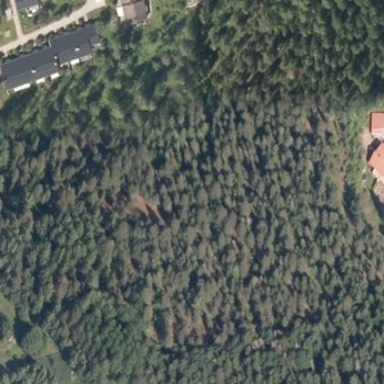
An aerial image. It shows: Forested area with dense woodland filled with trees.